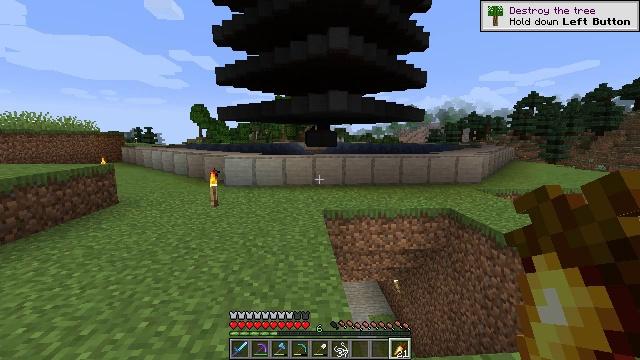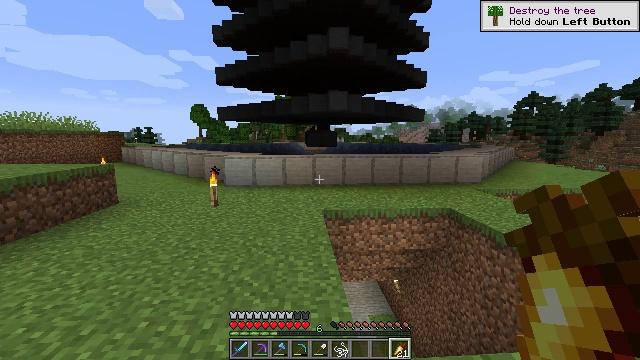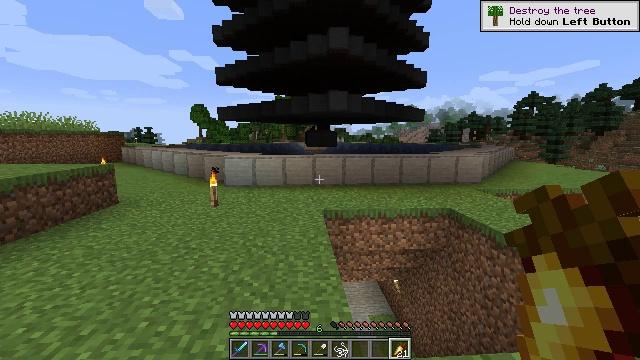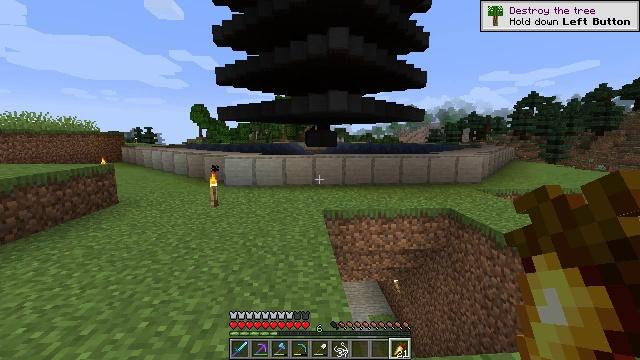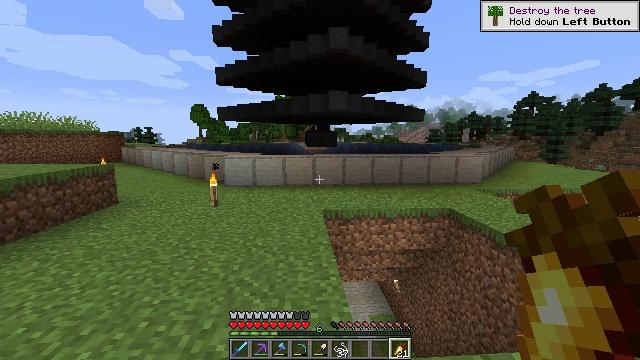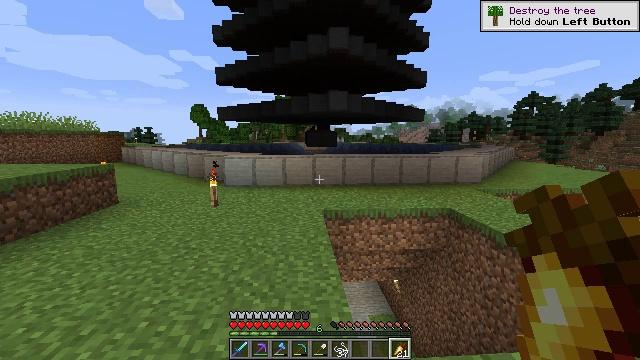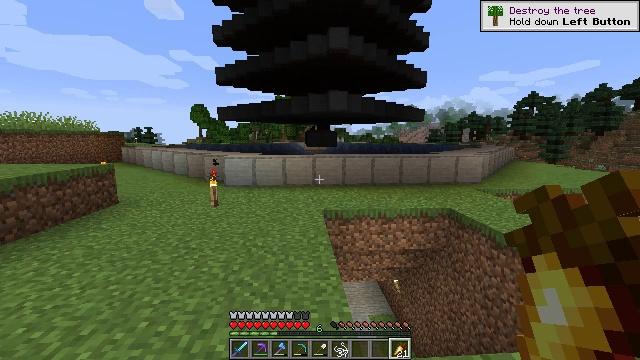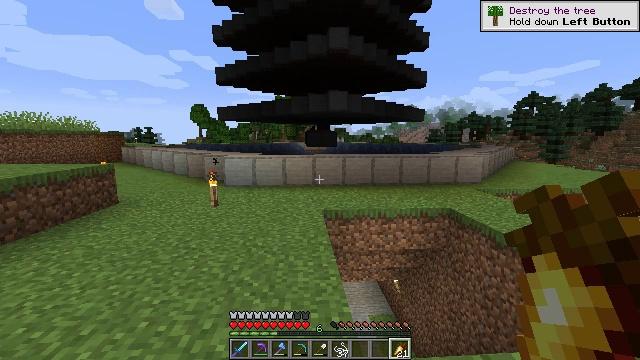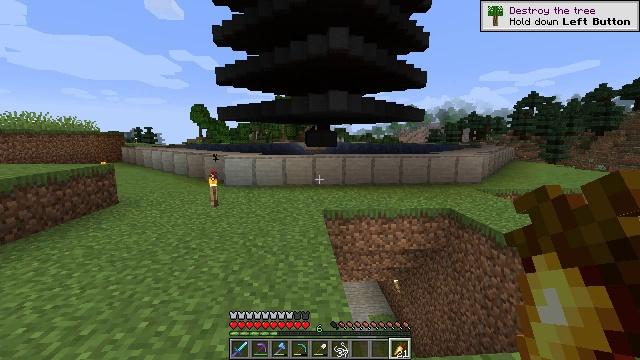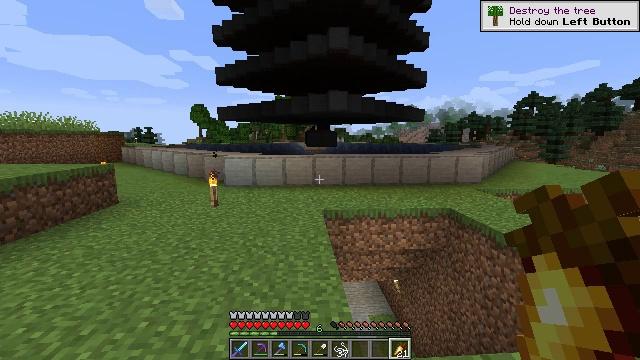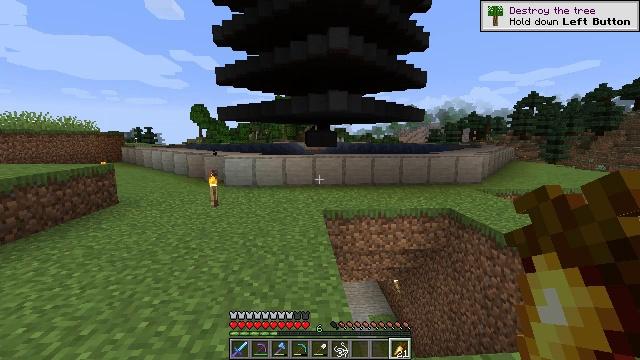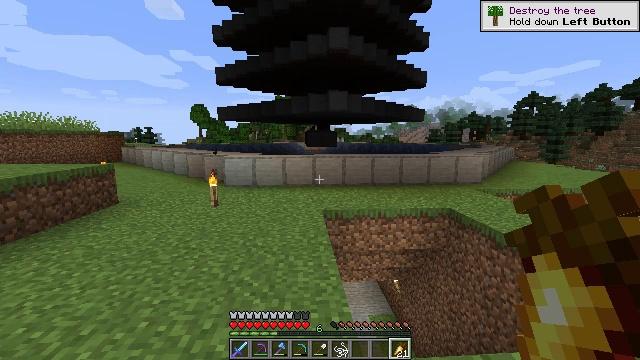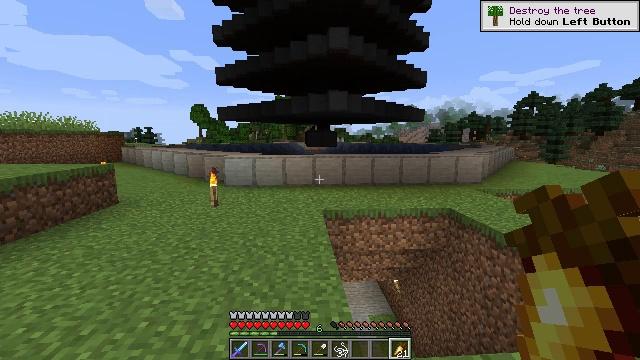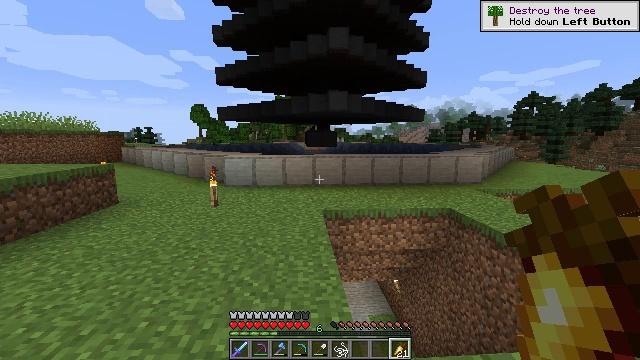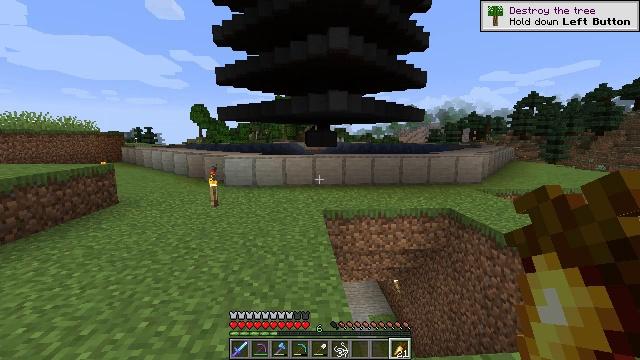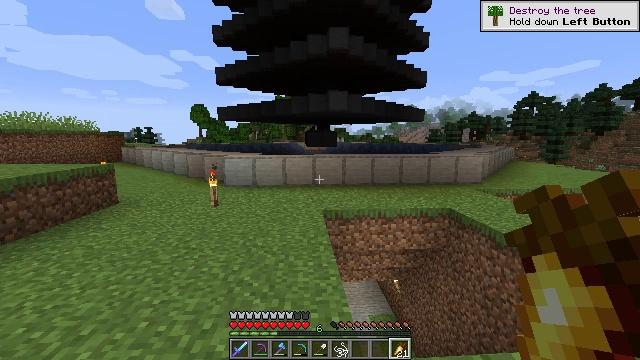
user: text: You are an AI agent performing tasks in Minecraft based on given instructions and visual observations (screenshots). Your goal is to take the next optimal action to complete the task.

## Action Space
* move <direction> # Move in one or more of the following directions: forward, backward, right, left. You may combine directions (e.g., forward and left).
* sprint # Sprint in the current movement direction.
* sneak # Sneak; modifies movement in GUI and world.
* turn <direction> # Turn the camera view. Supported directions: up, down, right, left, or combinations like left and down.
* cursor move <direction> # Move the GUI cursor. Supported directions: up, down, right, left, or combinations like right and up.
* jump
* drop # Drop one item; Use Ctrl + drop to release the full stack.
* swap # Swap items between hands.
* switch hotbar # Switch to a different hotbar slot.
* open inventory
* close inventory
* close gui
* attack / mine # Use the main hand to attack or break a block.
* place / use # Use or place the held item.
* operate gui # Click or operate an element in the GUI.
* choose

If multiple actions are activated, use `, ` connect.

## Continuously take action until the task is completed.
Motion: motion action
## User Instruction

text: Use the furnace to smelt stone into smooth stone.
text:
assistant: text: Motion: no_op
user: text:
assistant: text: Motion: no_op
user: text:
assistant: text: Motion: no_op
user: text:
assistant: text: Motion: no_op
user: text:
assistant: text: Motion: no_op
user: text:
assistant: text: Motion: no_op
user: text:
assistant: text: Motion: no_op
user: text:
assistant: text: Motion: no_op
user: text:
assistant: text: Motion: no_op
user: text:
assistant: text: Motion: no_op
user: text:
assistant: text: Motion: no_op
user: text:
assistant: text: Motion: no_op
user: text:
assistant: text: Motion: no_op
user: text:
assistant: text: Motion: no_op
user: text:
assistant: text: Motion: no_op
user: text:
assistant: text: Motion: no_op
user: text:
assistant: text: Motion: no_op
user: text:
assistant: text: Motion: no_op
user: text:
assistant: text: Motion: no_op
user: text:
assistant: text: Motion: no_op
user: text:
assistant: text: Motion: no_op
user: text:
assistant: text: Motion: no_op
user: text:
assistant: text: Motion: no_op
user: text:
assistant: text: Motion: no_op
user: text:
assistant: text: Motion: no_op
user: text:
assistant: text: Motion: no_op
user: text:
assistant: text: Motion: no_op
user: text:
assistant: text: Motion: no_op
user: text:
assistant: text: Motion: no_op
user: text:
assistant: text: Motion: no_op